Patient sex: M
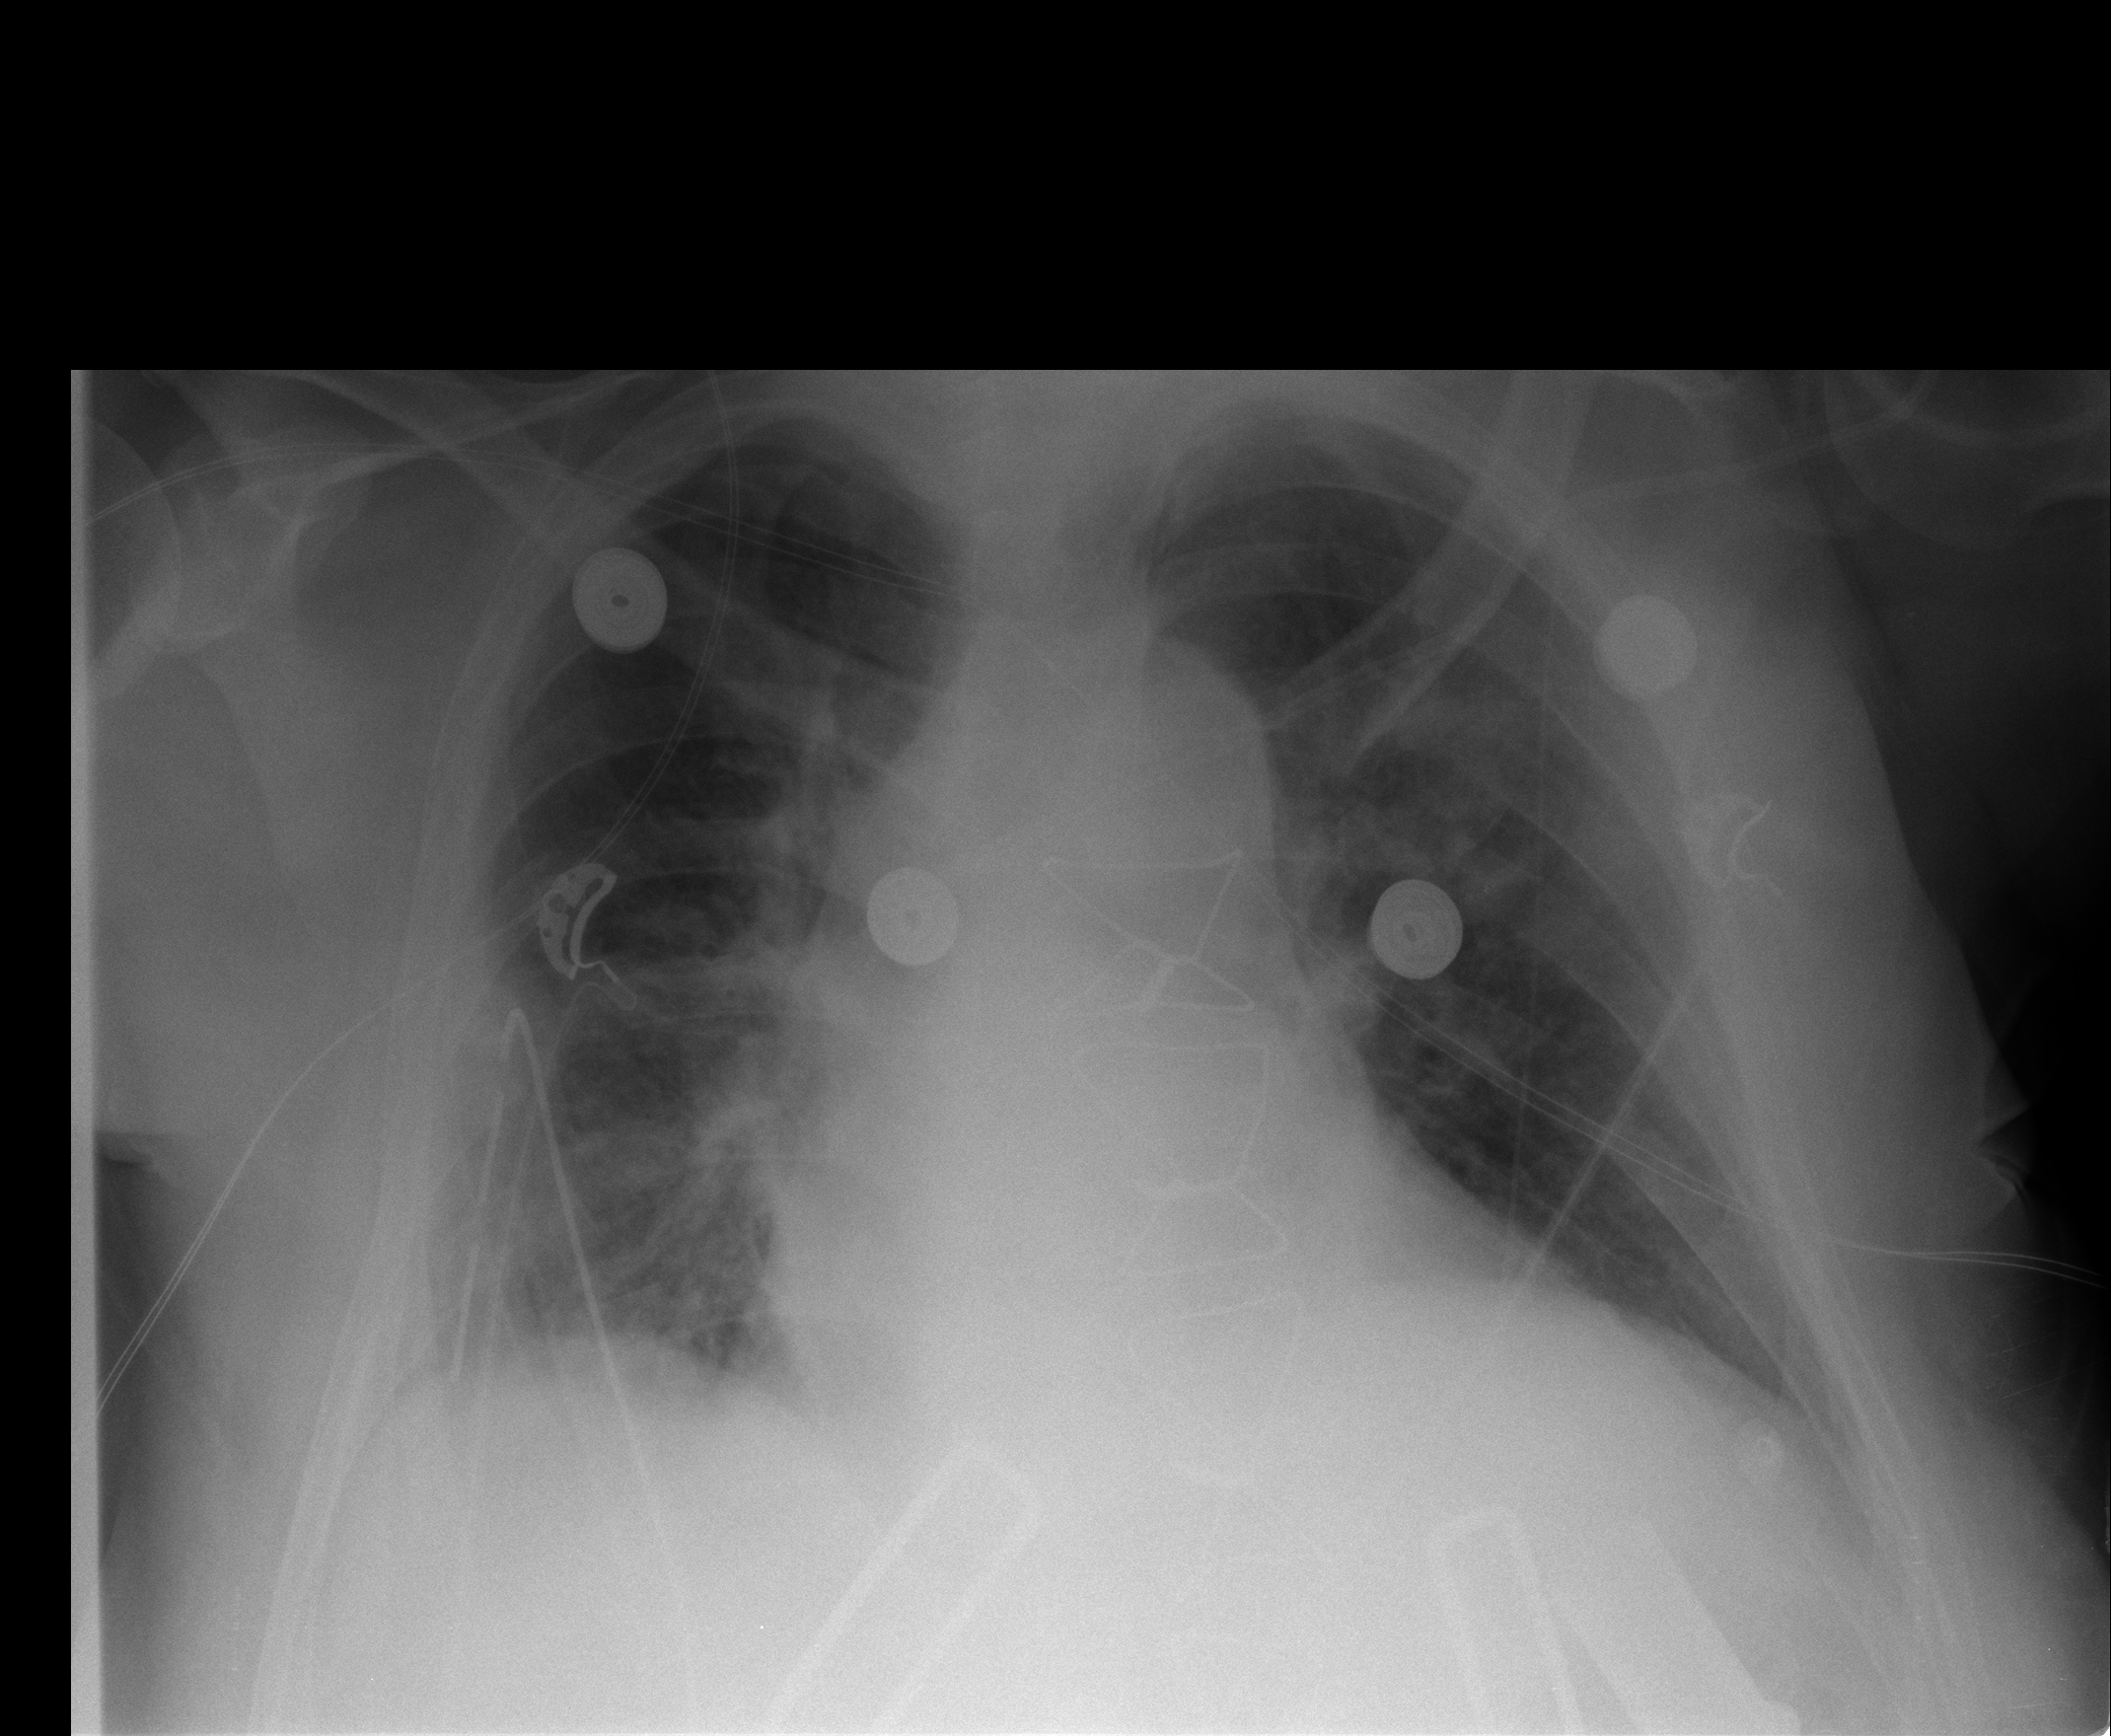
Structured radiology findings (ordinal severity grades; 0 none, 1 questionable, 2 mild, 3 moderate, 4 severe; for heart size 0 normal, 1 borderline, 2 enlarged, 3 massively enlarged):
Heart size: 2
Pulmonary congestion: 2
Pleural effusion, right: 1
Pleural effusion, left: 1
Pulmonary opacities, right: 2
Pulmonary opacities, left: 2
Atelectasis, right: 0
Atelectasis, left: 0